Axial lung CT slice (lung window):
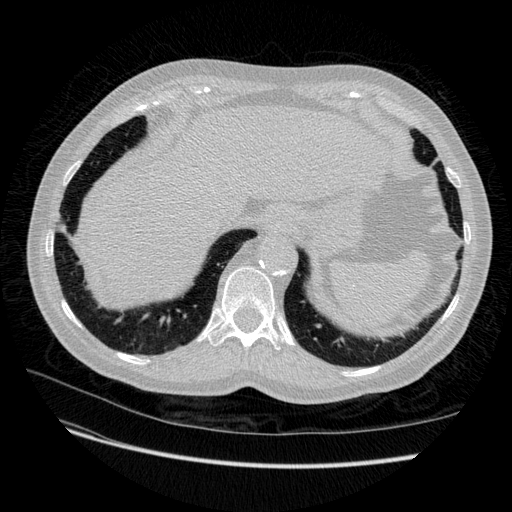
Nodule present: no